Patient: sex M, age 69
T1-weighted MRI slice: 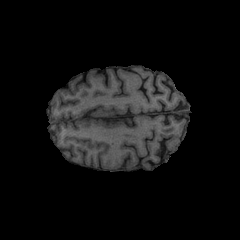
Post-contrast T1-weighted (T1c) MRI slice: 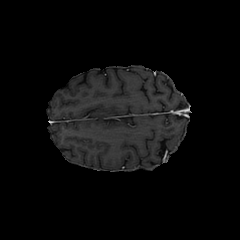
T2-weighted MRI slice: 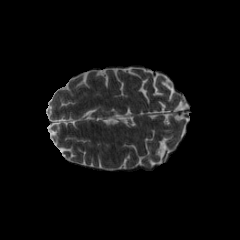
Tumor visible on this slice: no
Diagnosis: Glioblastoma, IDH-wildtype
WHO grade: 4